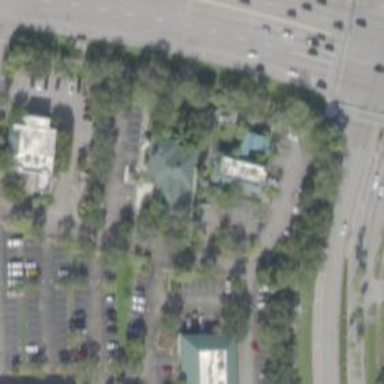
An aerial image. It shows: Veterinary facility.